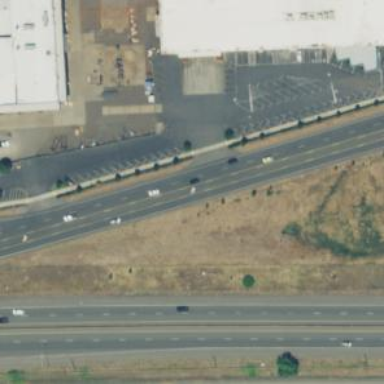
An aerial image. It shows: Tertiary road with asphalt surface and sidewalk on the left.